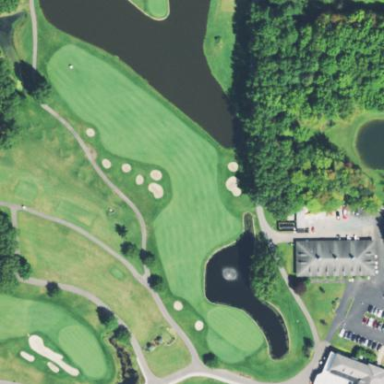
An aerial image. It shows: Grassy area designated as golf fairway.